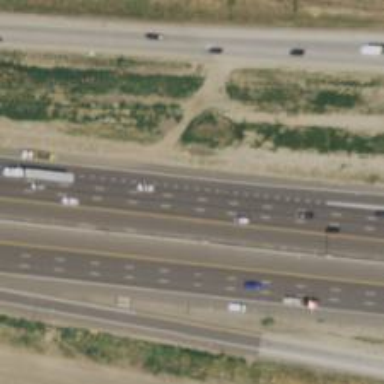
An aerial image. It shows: Asphalt motorway.